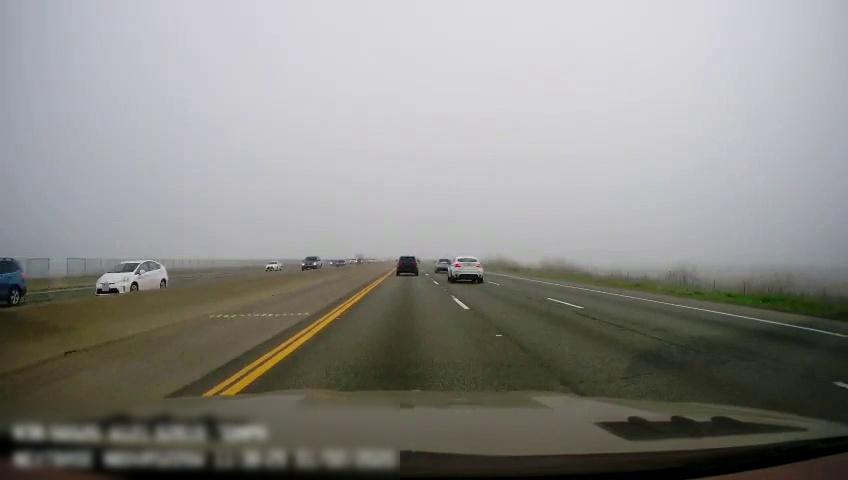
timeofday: Day
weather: Cloudy
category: Drivable Space
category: Drivable Space
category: Vehicles | Car
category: Vehicles | Car
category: Vehicles | Car
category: Vehicles | SUV
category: Vehicles | Car
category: Vehicles | SUV
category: Vehicles | SUV
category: Vehicles | SUV
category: Lanes | Current Lane
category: Lanes | Current Lane
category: Lanes | Alternate Lane
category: Lanes | Alternate Lane
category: Lanes | Alternate Lane
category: Lanes | Opposite Lane